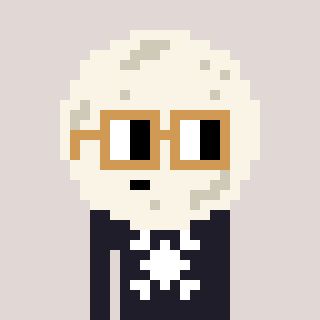
a pixel art character with square brown glasses, a moon-shaped head and a grayscale-colored body on a warm background